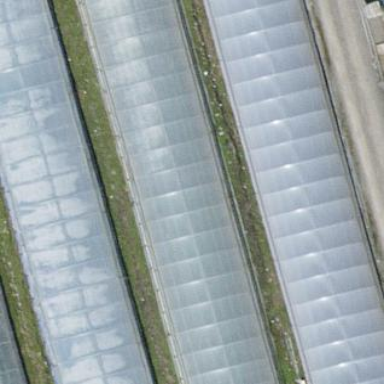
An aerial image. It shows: Greenhouse.